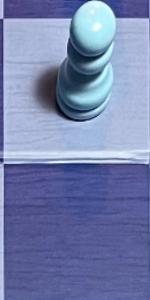
Label: Empty